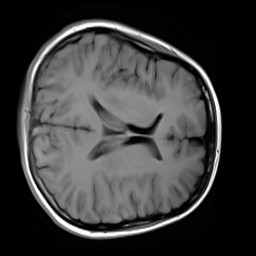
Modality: T1w
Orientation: axial
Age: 19
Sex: female
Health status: healthy
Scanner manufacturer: siemens
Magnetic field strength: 3 T
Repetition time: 4.1 s
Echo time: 0.0085 s